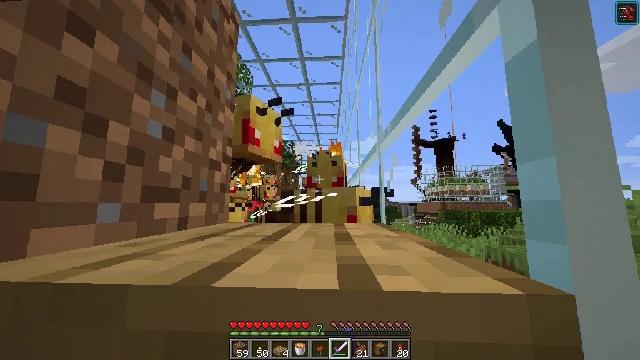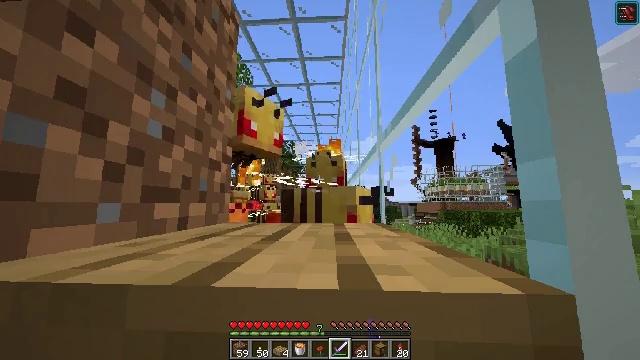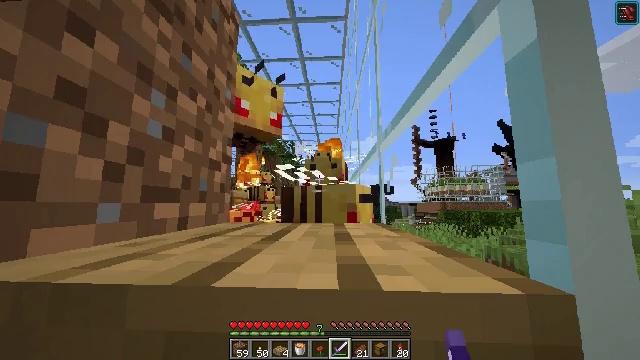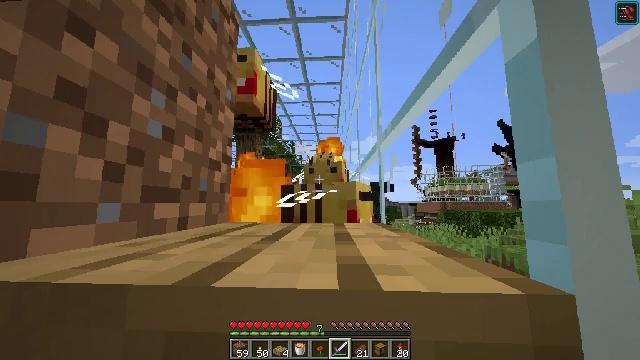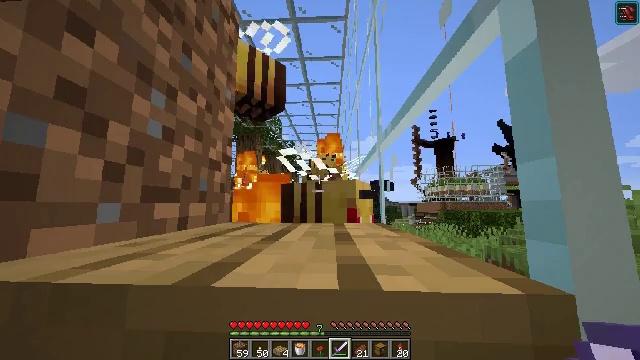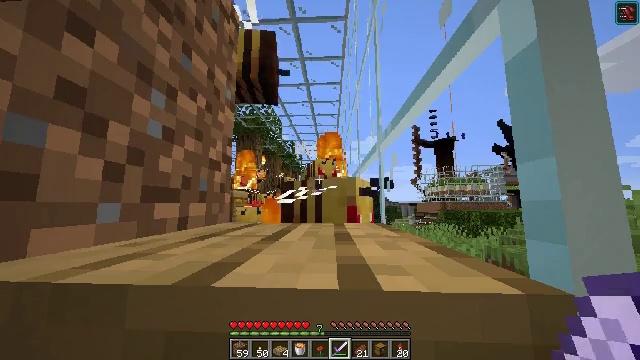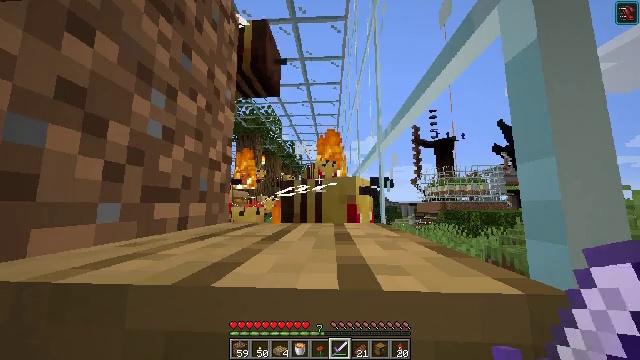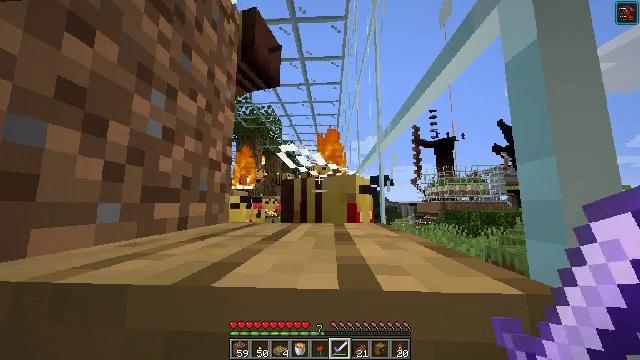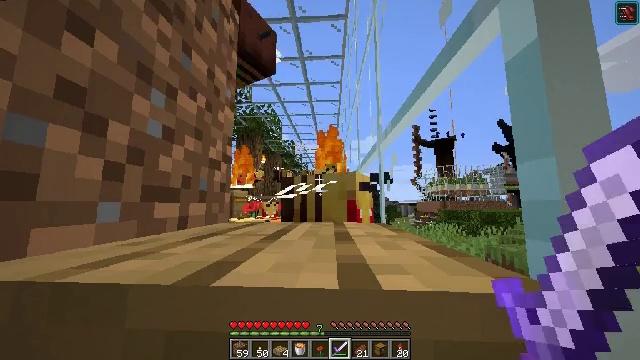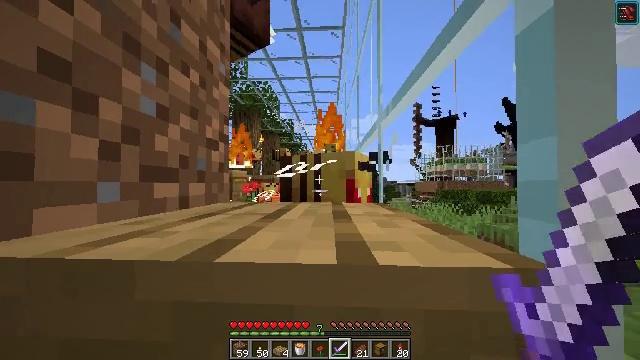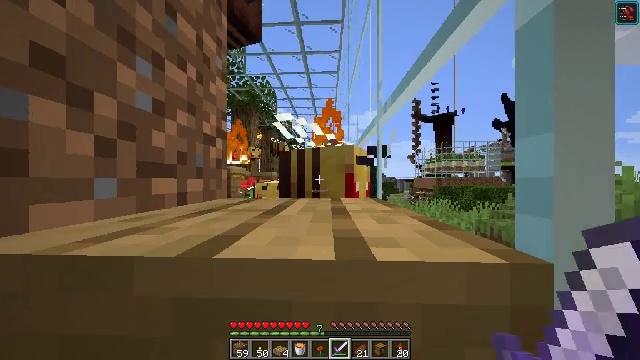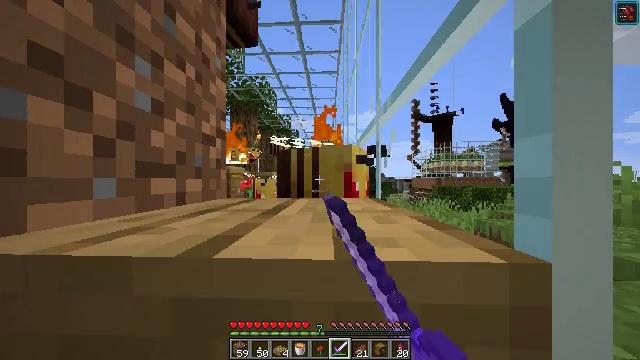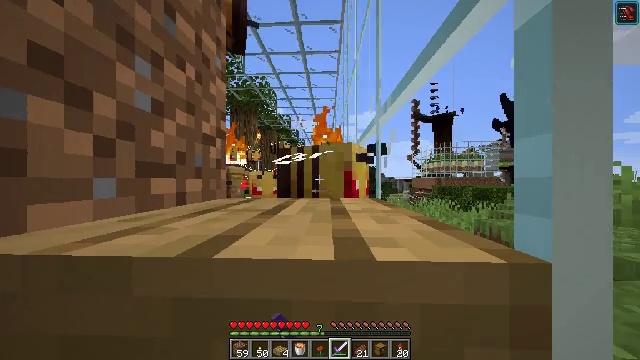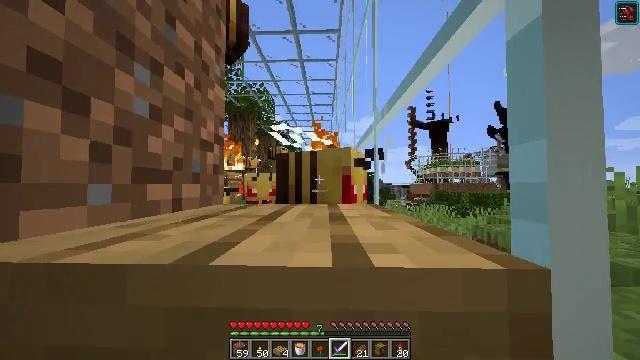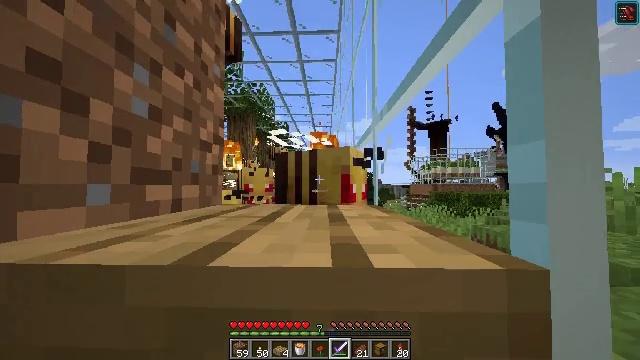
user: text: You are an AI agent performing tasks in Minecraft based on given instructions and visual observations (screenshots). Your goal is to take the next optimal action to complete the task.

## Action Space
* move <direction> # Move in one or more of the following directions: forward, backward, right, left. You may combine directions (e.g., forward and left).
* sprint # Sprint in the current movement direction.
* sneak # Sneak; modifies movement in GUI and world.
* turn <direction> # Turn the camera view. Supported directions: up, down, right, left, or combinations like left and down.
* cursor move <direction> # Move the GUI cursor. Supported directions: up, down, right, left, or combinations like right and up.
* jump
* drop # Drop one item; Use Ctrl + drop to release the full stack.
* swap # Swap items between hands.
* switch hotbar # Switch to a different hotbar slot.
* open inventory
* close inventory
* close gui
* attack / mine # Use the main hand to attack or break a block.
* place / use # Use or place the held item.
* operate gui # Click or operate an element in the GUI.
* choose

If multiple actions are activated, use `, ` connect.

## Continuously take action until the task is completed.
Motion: motion action
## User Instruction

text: Hunt the bee.
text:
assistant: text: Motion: no_op
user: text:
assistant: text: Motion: no_op
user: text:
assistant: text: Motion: no_op
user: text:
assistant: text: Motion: no_op
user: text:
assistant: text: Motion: no_op
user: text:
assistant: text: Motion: no_op
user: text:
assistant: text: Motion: no_op
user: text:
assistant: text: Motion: no_op
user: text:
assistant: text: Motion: turn down
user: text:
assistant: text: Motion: turn down, attack / mine
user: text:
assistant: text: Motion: attack / mine
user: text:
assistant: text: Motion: no_op
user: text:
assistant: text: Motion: turn up
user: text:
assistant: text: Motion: no_op
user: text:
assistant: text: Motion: no_op